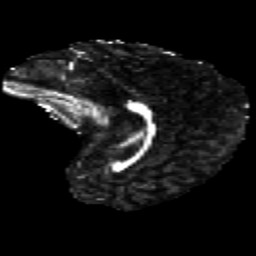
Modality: FA
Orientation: sagittal
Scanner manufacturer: ge
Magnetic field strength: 3 T
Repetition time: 17 s
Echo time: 0.0855 s